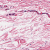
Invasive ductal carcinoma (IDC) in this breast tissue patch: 0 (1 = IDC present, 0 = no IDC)